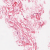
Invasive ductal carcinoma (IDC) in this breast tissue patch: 0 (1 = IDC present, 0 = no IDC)